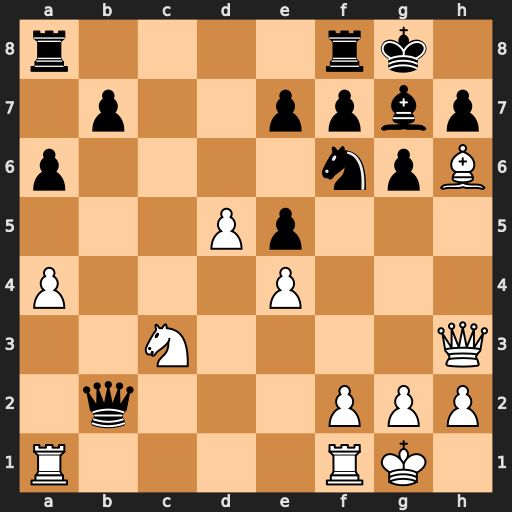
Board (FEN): r4rk1/1p2ppbp/p4npB/3Pp3/P3P3/2N4Q/1q3PPP/R4RK1
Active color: w
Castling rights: -
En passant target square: -
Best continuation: Rfb1 Qxc3 Qxc3